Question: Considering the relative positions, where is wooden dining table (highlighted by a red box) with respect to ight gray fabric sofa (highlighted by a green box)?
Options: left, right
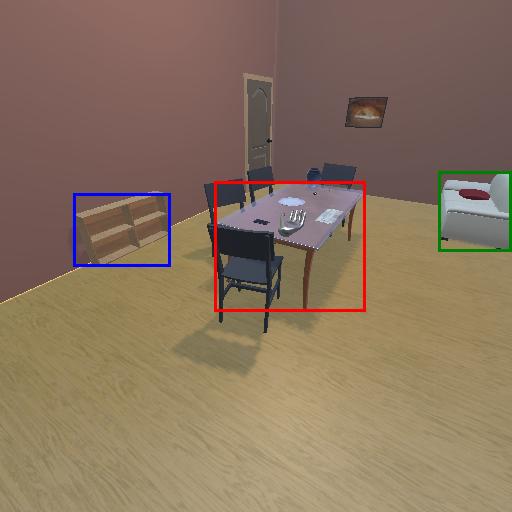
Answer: left